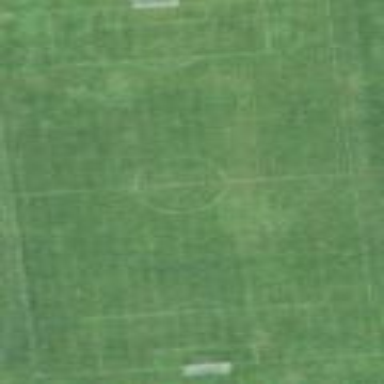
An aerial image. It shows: Lacrosse pitch for leisure land.